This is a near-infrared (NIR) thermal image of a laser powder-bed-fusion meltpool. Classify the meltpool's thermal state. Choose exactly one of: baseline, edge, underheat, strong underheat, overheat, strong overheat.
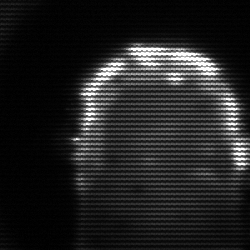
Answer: baseline